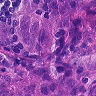
Metastatic tissue present: yes